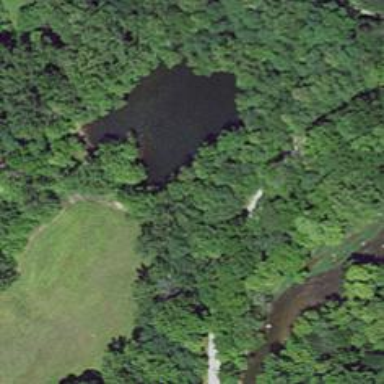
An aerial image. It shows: Serene pond surrounded by nature.